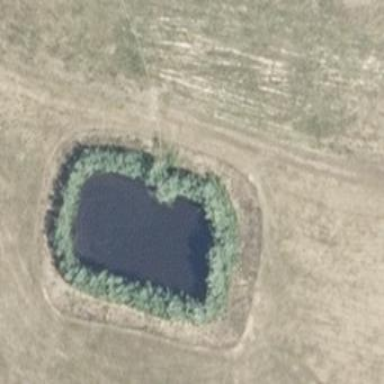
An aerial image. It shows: Pond surrounded by natural water.